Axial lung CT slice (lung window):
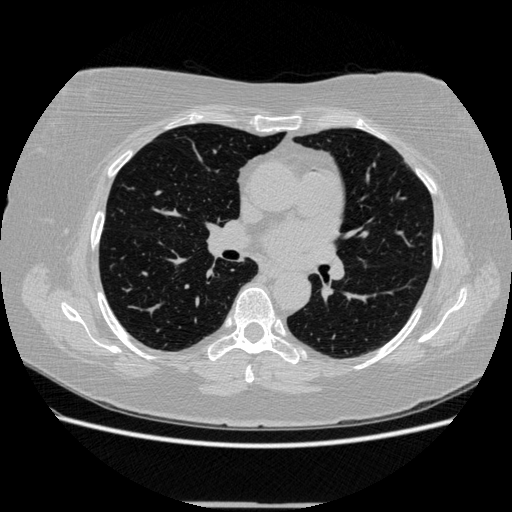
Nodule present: no